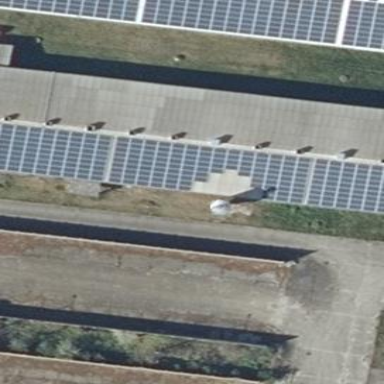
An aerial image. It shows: Building equipped with small solar photovoltaic panel for electricity generation.